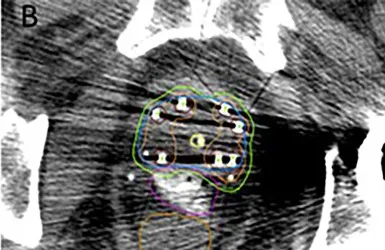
(B) Patient with metallic left total hip replacement. Contours: blue, prostate gland; pink, SpaceOAR Vue ; brown, rectum; green, 100% isodose line; orange, 150% isodose line; maroon, 200% isodose line; aqua and light green, PIRADS lesions.
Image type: radiology (ct)